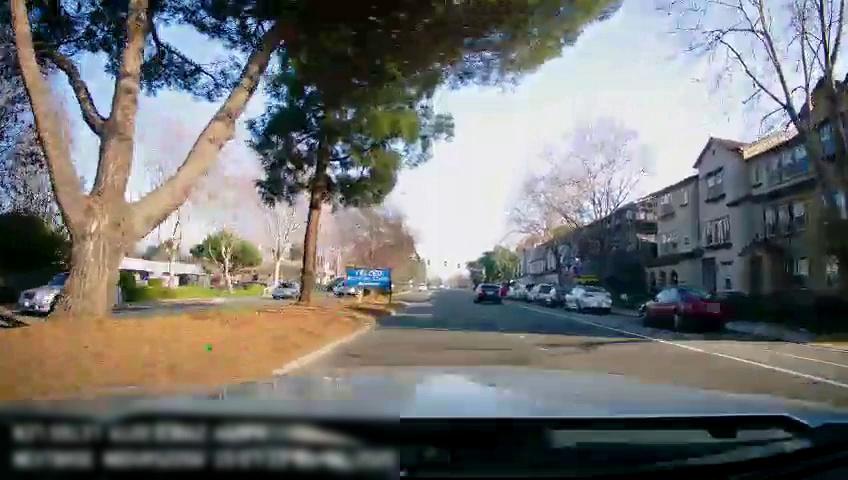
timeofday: Day
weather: Sunny
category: Drivable Space
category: Drivable Space
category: Vehicles | Car
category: Vehicles | Car
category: Vehicles | Car
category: Vehicles | Car
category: Vehicles | SUV
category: Vehicles | SUV
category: Vehicles | Truck
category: Vehicles | Car
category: Vehicles | Car
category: Vehicles | Car
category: Lanes | Current Lane
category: Lanes | Alternate Lane
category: Lanes | Alternate Lane
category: Traffic | Signs